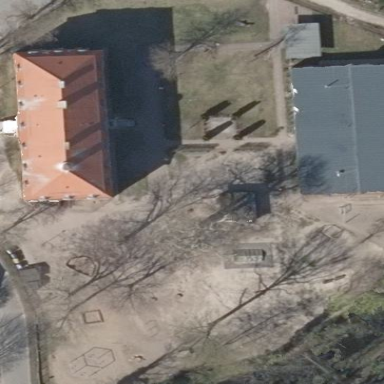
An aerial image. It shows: School.